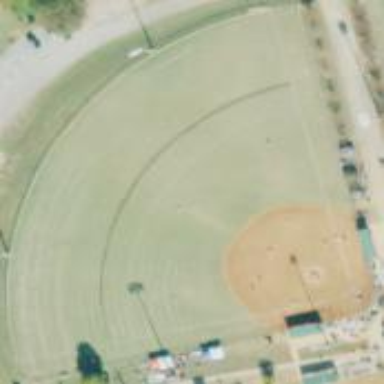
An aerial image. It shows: Baseball pitch for leisure land.